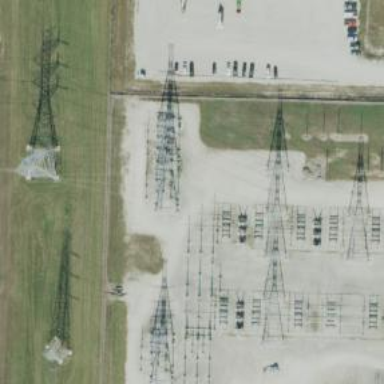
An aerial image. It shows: Switch used for power control.